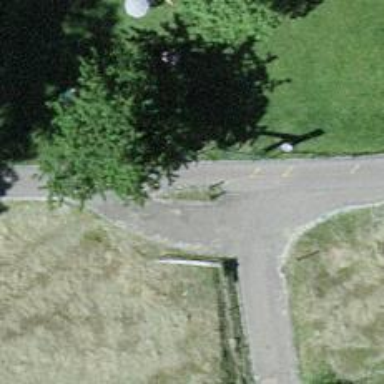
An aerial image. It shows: Gate.